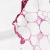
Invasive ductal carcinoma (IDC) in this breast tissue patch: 0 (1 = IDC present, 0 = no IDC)